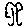
Label: tree